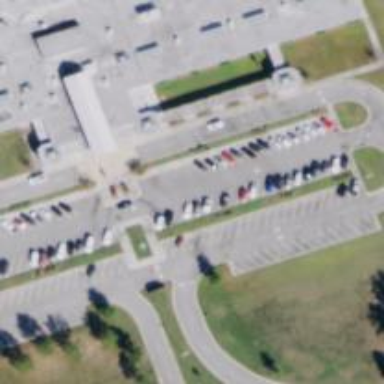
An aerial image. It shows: Parking space is available.